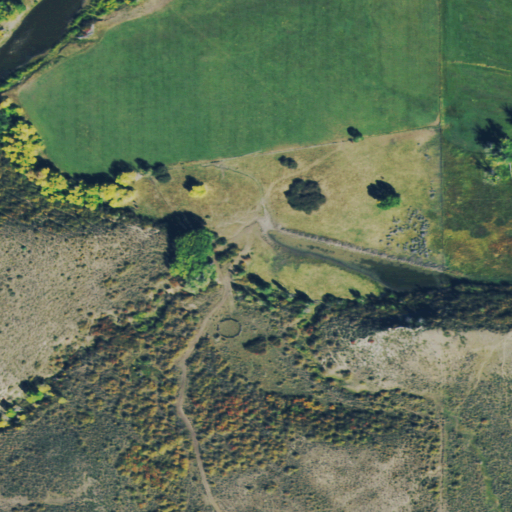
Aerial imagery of valley in Colorado named Tree Culture Gulch containing shrub, pasture, deciduous forest, woody wetlands, and herbaceous wetlands